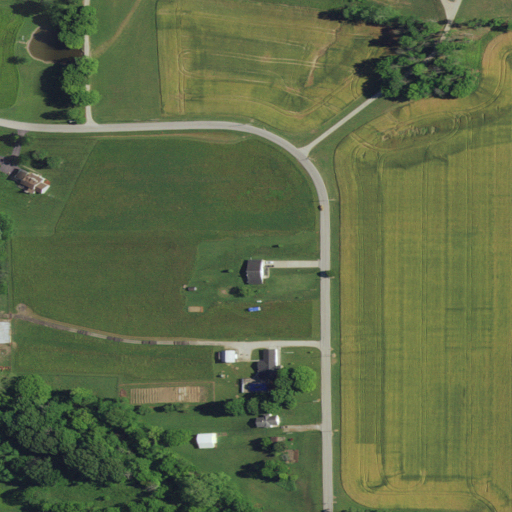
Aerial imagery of valley in Indiana named Bogus Hollow containing pasture, cultivated crops, open development, deciduous forest, low intensity development, and mixed forest